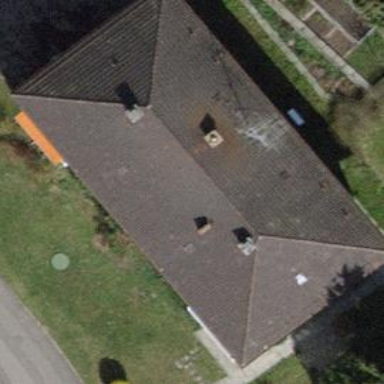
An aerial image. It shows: Building with tiled roof.